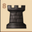
Piece: bR